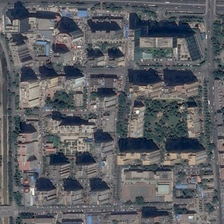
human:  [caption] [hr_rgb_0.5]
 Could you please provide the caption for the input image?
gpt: many buildings and green trees are in a commercial area .

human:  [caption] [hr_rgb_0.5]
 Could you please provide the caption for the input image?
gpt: many buildings and green trees are in a commercial area .

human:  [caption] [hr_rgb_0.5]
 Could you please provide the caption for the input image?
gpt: many buildings and green trees are in a commercial area .

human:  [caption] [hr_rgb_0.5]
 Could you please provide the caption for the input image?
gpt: many buildings and green trees are in a commercial area .

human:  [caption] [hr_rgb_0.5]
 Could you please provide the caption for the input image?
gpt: many buildings and green trees are in a commercial area .